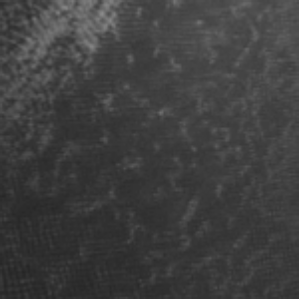
Label: frost